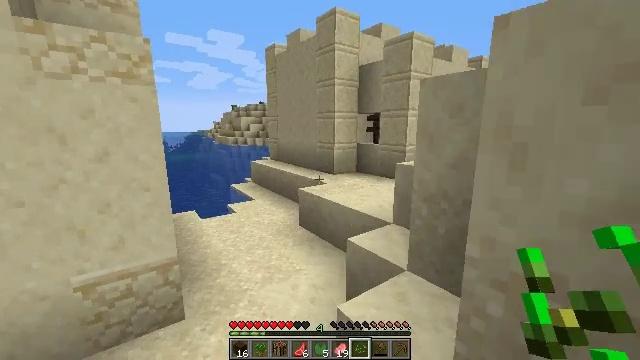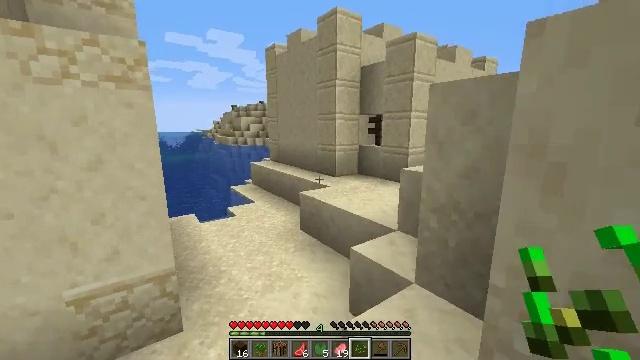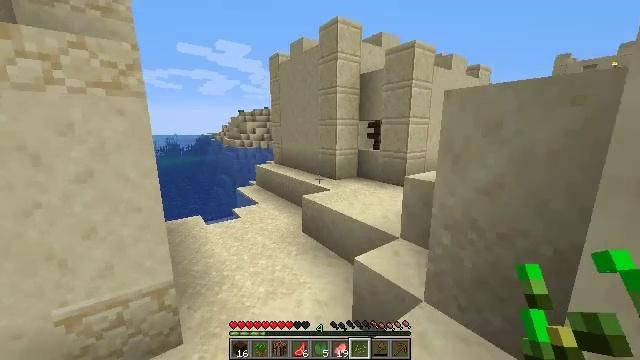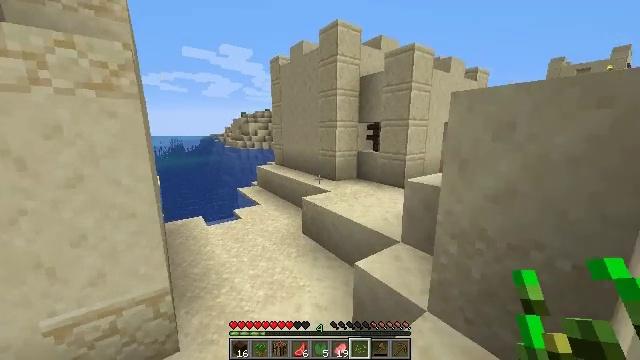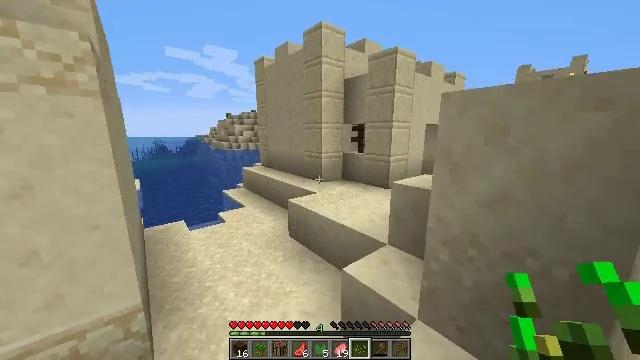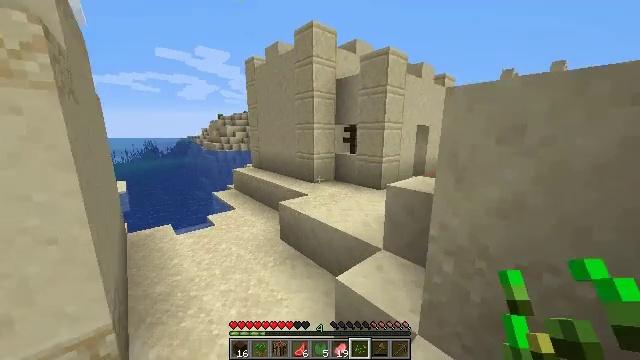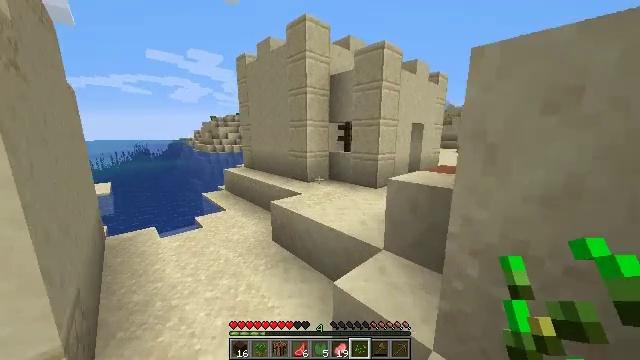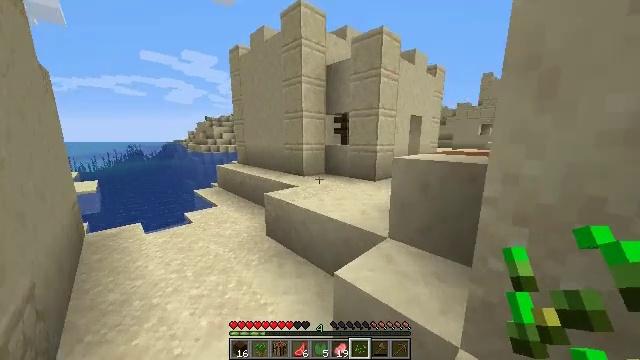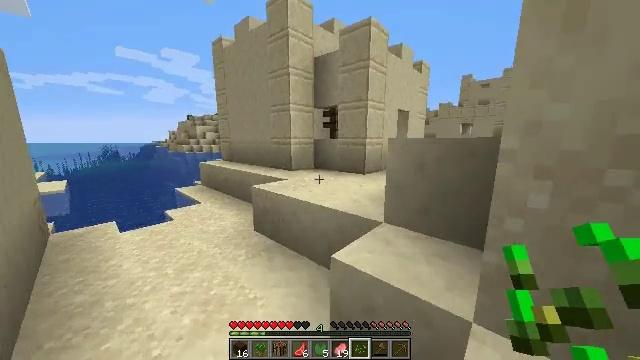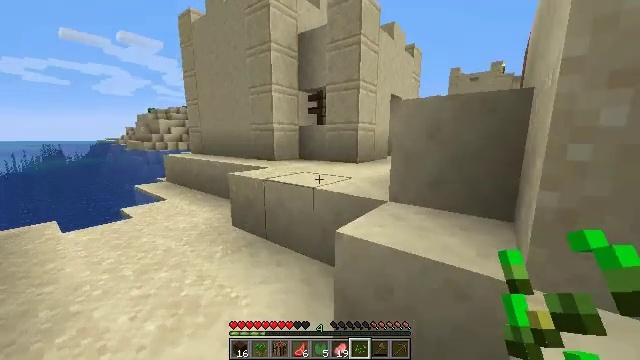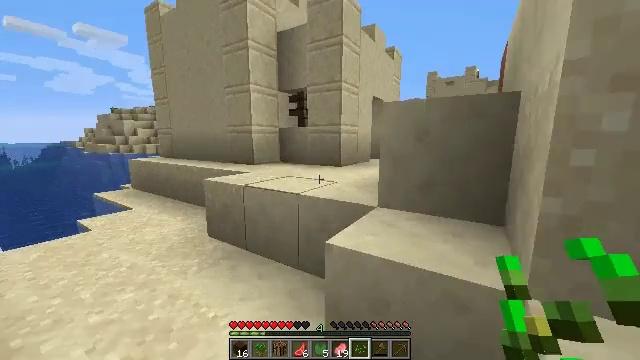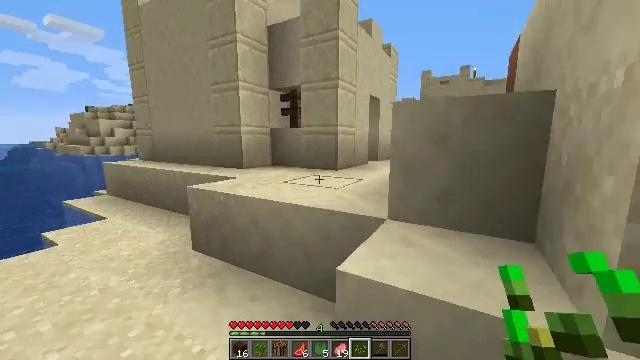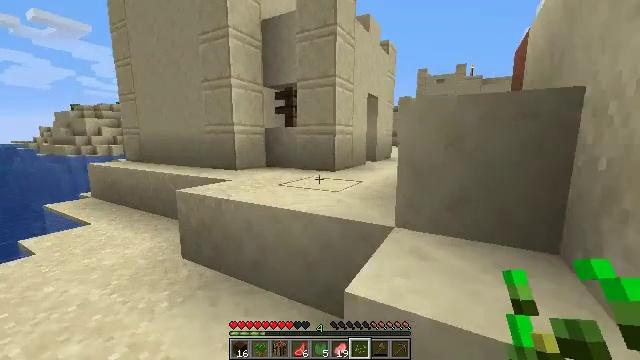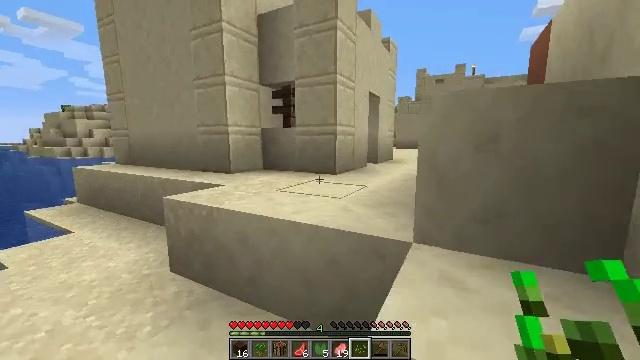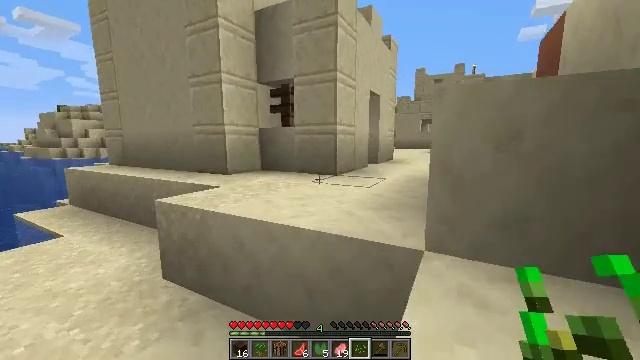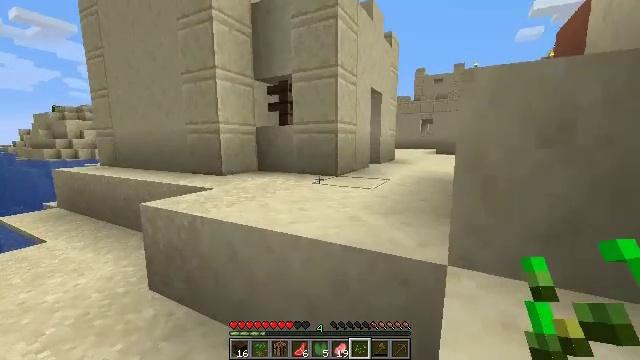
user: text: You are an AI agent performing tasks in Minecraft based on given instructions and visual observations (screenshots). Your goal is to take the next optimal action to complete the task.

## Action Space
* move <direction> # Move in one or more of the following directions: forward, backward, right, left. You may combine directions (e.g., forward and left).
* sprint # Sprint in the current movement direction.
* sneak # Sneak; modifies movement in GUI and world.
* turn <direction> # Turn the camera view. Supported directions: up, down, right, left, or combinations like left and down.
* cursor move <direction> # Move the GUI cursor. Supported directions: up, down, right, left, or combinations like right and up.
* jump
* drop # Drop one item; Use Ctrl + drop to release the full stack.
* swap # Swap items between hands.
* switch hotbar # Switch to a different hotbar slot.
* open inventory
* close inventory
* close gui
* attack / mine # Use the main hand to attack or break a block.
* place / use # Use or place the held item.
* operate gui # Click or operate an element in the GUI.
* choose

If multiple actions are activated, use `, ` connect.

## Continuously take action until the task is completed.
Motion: motion action
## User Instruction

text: Mine the blast furnace.
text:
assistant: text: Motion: move forward, sprint
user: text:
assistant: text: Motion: move forward, sprint
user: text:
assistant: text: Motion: move forward
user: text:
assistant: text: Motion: move forward, turn right
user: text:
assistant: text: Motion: move forward, turn right
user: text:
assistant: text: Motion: move forward, turn right
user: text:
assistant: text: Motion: move forward, turn right
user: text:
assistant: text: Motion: move forward, turn right
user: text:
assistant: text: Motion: move forward, turn right
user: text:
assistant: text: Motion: move forward, turn right
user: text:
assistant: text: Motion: move forward, turn right
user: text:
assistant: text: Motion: move forward, turn right
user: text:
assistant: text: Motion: move forward
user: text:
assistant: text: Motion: move forward
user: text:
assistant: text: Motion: move forward
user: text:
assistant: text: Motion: move forward, turn right
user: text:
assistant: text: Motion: move forward, turn right
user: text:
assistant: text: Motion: move forward, turn right and up
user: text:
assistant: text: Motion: move forward, turn right
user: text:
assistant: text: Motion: move forward, turn right
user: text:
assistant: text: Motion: move forward, turn right, jump
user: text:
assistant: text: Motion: move forward, turn right, jump
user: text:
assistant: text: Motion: move forward, jump
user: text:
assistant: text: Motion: move forward, jump
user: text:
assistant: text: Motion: move forward
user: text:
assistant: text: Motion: move forward
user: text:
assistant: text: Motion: move forward
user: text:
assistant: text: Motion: move forward
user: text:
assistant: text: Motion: move forward, jump
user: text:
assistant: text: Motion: move forward, turn right, jump